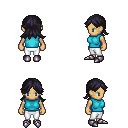
a pixel art fantasy rpg character, female body template, human, tanned skin, teal sleeveless shirt, white pants, raven loose hair, metal boots, four views (front, back, left, right), 2x2 character sprite sheet, small pixel art, hard edges, no anti-aliasing